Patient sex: F
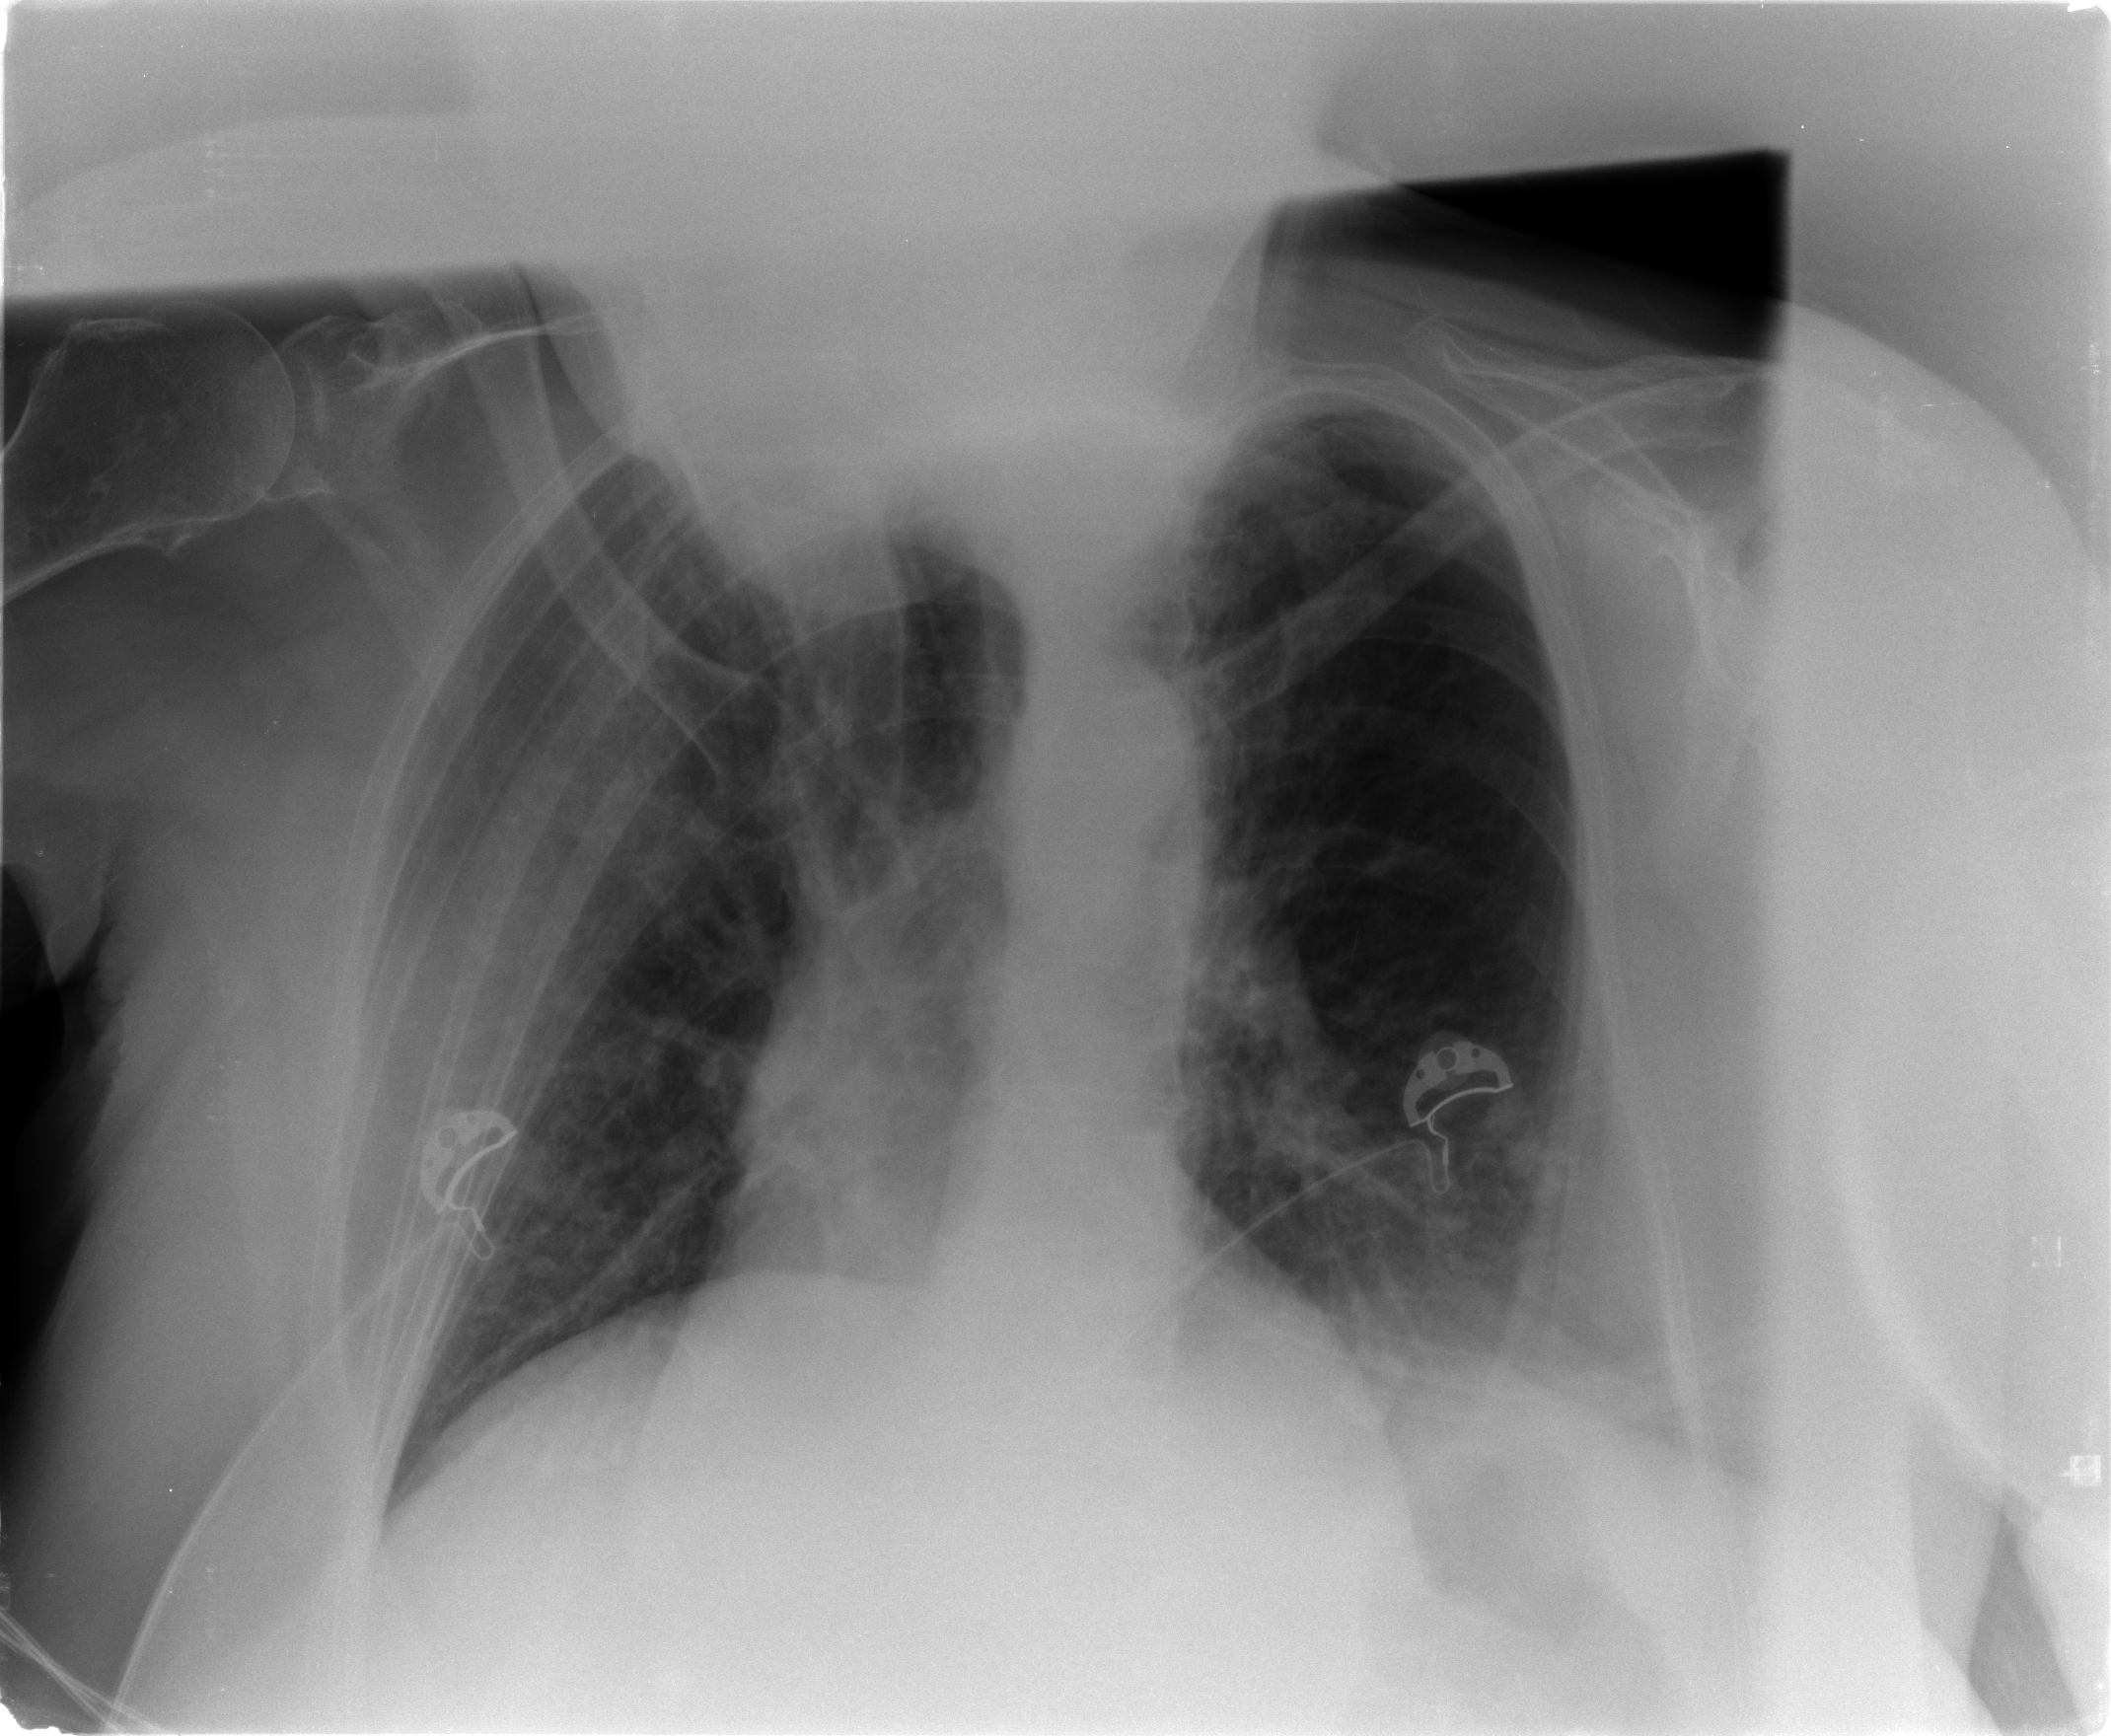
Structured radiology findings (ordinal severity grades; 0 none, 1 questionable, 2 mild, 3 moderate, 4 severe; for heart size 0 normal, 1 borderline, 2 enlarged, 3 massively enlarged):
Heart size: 1
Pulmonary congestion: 1
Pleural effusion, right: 0
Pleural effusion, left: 2
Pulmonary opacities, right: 1
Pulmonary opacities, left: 0
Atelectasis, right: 1
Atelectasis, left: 2